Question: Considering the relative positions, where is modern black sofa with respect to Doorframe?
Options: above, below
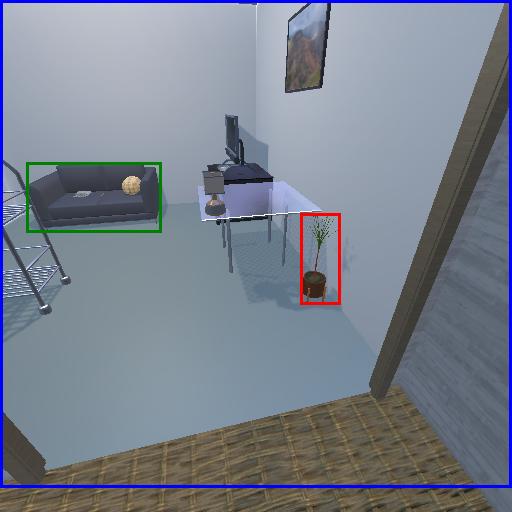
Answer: above